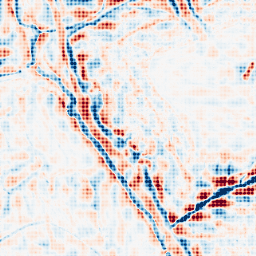
Category: wavelet
Decomposition family: wavelet_dwt
Decomposition parameters: wavelet: db4
level: 4
Upsampling method: sinc_blackman
Upsampling parameters: scale: 4
kernel_size: 4
Upsampling scale: 4